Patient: sex M, age 55
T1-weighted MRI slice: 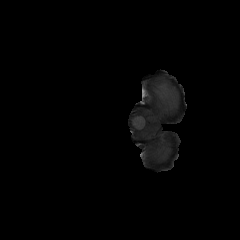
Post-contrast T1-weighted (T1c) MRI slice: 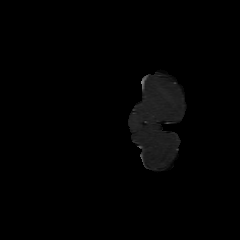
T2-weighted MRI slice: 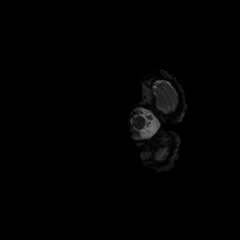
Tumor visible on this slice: no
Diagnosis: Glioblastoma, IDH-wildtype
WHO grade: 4